Question: I'm getting 26 warnings due to Semantic Issue and Deprecations for RestKit, and I've looked through the Issues on her for the fix because I'd assume there is one, but I can't find it.
Can anyone post the link or help me out here? I'm newer to this, thanks!

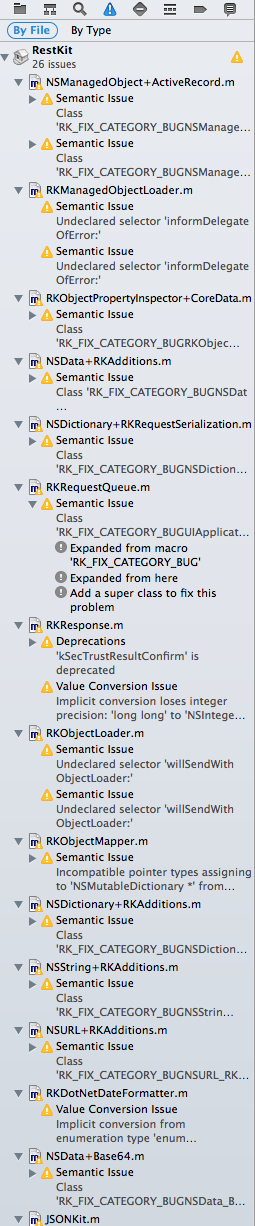
Answer: Per Wain's response, I followed the install guide to reinstall.